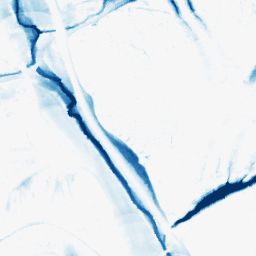
Category: morphological
Decomposition family: morphological_ellipse
Decomposition parameters: operation: closing
width: 20
height: 50
Upsampling method: quintic
Upsampling parameters: scale: 4
Upsampling scale: 4